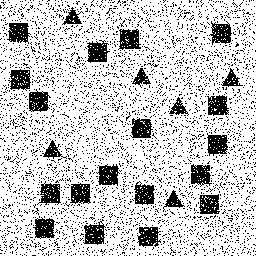
Squares: 18
Triangles: 6
Stars: 0
Total shapes: 24